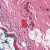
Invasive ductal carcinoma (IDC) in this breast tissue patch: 0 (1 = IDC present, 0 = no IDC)